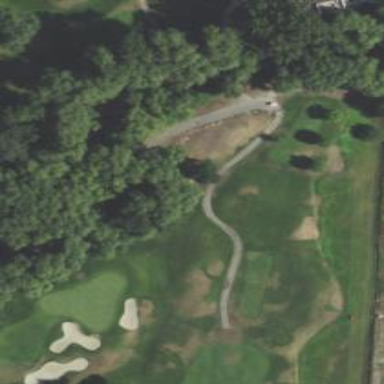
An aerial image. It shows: Path designated for golf carts.